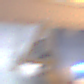
Verkehrszeichen: Arbeitsstelle
Umgebung: Outdoor, Urban
Tageszeit: Night
Wetter: Overcast
Licht: Artificial
Jahreszeit: Winter
Kontrast: MediumContrast